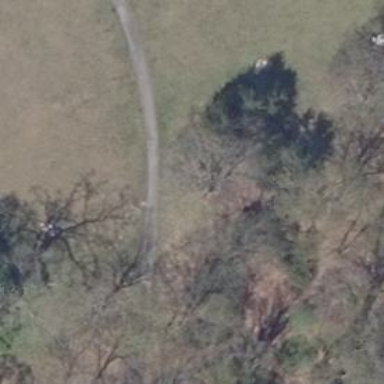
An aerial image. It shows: Compacted path.